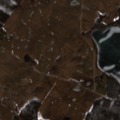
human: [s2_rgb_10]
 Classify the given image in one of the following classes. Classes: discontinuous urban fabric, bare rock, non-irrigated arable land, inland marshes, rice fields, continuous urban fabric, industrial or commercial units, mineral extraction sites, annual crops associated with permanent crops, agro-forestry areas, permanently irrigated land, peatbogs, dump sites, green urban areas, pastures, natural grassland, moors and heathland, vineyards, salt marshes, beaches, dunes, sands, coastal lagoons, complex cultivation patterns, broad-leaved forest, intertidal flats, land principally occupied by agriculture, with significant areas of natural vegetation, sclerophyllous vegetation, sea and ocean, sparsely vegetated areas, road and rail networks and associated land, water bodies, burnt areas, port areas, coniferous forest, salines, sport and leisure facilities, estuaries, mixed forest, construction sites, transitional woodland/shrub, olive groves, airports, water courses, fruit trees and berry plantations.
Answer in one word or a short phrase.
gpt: non-irrigated arable land, pastures, complex cultivation patterns, land principally occupied by agriculture, with significant areas of natural vegetation, broad-leaved forest